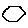
Label: hexagon